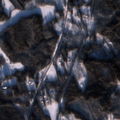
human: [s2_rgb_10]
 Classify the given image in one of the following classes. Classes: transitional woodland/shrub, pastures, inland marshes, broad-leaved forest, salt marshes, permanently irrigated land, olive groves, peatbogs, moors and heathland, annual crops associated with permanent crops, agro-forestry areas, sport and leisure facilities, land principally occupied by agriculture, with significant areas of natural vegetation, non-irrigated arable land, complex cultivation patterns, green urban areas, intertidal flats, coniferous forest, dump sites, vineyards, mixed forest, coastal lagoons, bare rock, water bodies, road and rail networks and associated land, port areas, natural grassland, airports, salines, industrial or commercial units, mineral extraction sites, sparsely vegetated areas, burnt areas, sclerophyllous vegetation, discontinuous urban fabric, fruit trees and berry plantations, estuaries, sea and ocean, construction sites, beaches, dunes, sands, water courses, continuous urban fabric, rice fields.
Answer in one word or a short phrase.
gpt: coniferous forest, mixed forest, transitional woodland/shrub